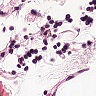
Metastatic tissue present: no